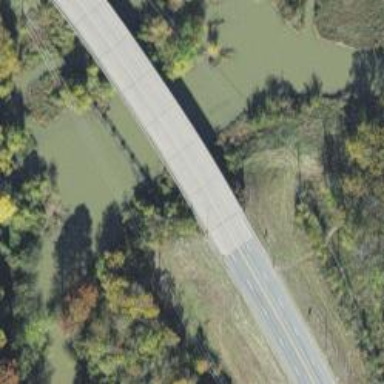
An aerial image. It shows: Secondary road featuring beam bridge.